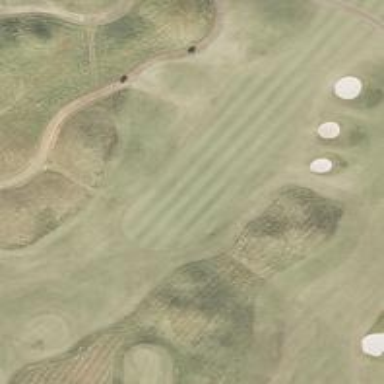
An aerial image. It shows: Golf hole.